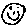
Label: smiley face